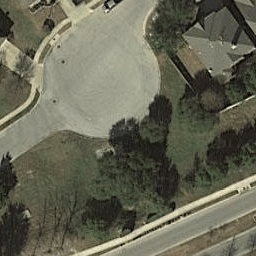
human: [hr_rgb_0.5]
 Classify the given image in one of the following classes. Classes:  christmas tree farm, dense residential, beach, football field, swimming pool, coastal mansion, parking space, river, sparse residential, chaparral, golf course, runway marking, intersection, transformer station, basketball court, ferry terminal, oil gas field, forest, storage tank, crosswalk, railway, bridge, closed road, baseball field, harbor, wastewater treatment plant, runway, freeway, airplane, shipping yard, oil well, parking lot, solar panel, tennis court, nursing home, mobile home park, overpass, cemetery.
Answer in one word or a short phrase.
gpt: closed road